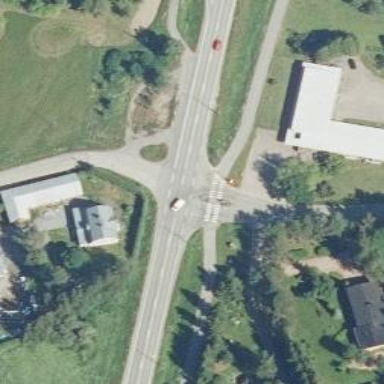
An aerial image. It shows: Island crossing on the road.